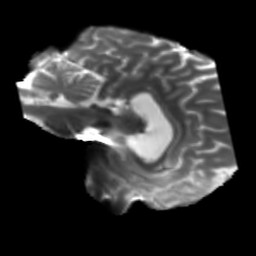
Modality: T2w
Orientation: sagittal
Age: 40
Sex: male
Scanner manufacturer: siemens
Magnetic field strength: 3 T
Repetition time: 5.25 s
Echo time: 0.08 s